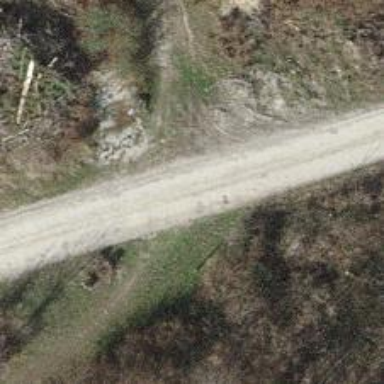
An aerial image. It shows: Dirt path.